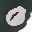
Label: 0